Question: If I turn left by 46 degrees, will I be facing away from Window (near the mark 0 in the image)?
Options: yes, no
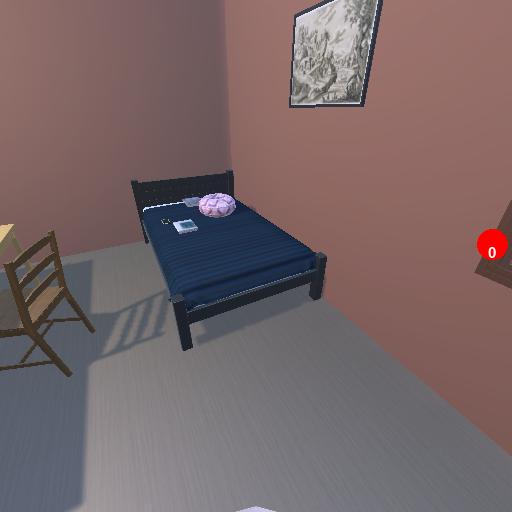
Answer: yes